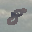
Label: 8